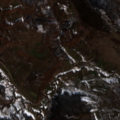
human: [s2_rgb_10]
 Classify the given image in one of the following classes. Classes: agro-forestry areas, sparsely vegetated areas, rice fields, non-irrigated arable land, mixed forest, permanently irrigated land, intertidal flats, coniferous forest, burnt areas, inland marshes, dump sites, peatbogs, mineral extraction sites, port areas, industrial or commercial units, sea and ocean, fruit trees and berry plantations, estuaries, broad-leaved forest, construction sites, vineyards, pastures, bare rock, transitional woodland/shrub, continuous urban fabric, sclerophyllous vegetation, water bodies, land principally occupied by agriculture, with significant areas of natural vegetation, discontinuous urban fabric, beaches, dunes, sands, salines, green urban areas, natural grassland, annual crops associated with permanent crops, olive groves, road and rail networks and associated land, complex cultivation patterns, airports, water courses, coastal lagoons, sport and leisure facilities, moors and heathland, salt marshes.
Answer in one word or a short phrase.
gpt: complex cultivation patterns, land principally occupied by agriculture, with significant areas of natural vegetation, broad-leaved forest, transitional woodland/shrub